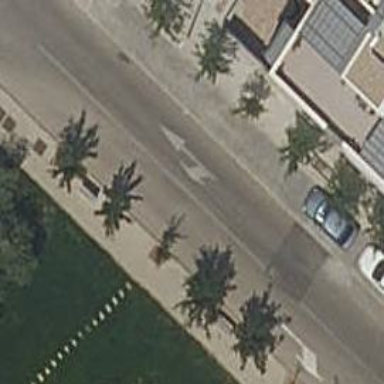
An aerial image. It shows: Footway with grass paver surface.